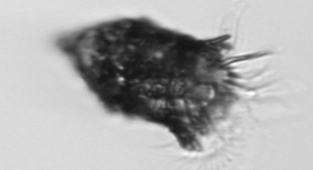
Label: Tintinnopsis